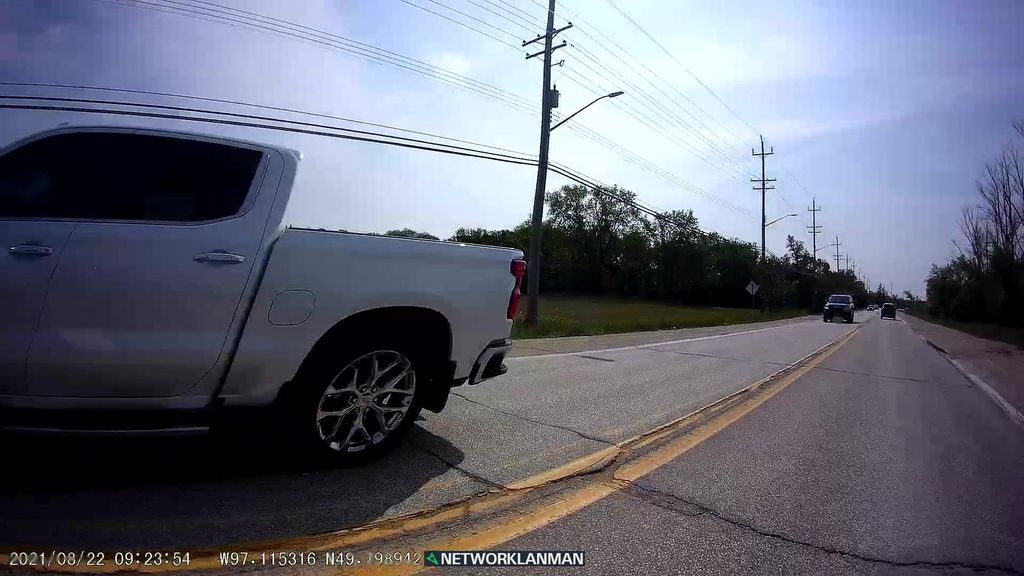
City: winnipeg